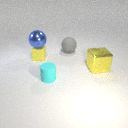
large yellow metal cube in front of large gray rubber sphere